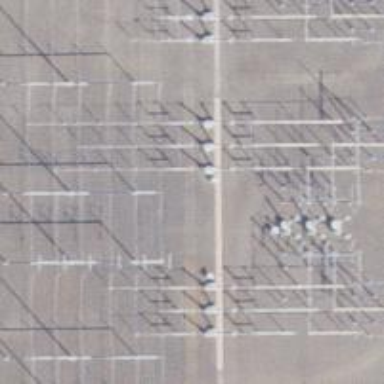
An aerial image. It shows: Switch for power supply.